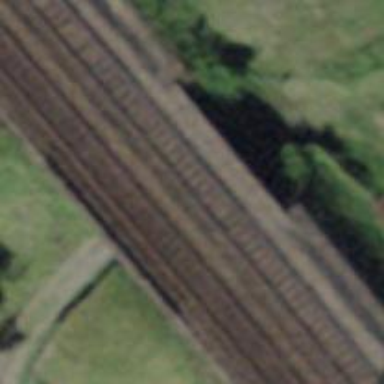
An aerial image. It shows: Single-track railway bridge with contact lines for electrification.